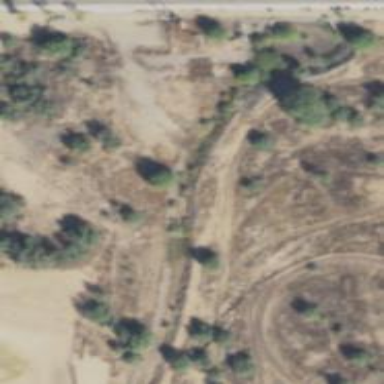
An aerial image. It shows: Miniature railway.